Field crop: maize
Growth stage: 2
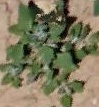
Species: chenopodium